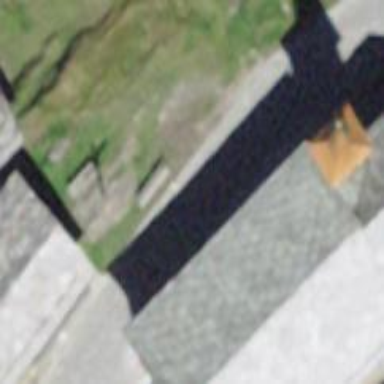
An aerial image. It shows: Bench for seating.